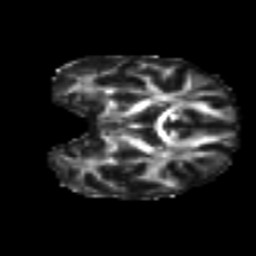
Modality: FA
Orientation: coronal
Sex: female
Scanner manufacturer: ge
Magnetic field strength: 3 T
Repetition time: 7 s
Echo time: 0.08 s